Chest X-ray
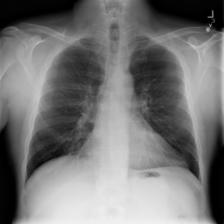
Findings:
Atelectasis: negative
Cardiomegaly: negative
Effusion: negative
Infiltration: positive
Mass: negative
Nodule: negative
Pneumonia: negative
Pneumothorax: negative
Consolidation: negative
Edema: negative
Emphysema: negative
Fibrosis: negative
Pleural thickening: negative
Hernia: negative